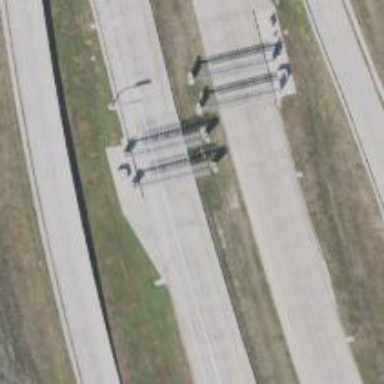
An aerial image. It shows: Toll gantry on the road.